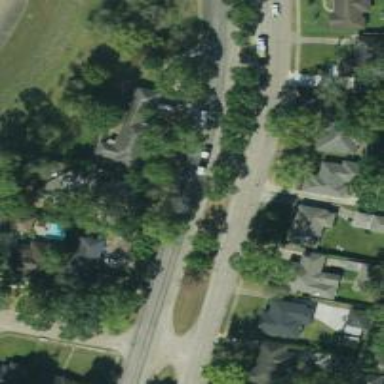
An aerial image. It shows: Secondary road.